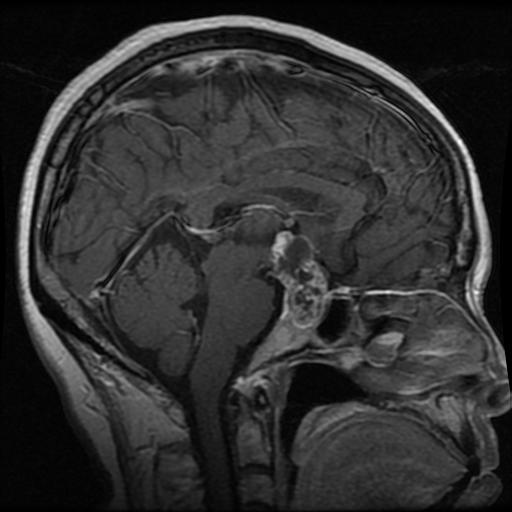
Label: pituitary